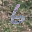
Label: 6